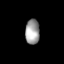
Tissue: lung
Cell type: Epithelial cells
Senescence score: 0.2075
Nuclear area (px): 352
Mean DAPI intensity: 157.634